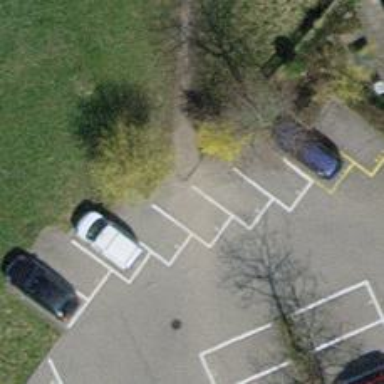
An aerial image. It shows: Footway with fine gravel surface.